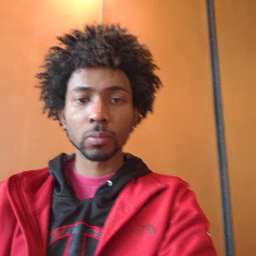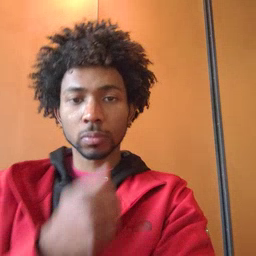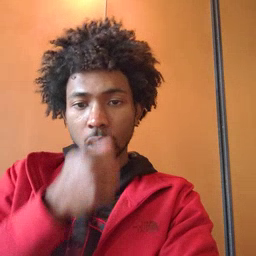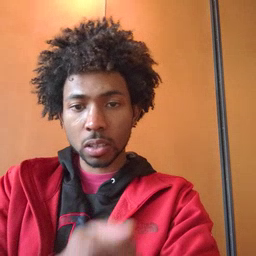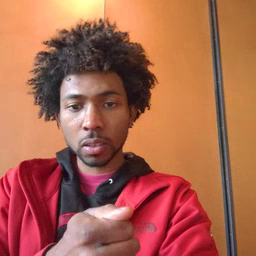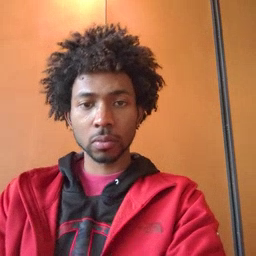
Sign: hide